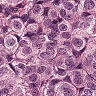
Metastatic tissue present: yes